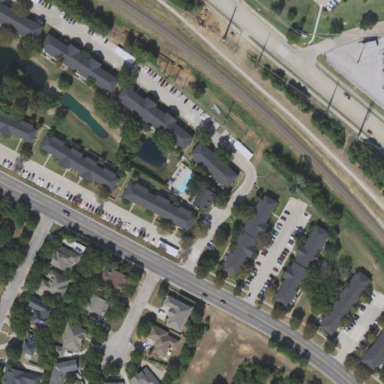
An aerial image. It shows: Residential area with apartments.